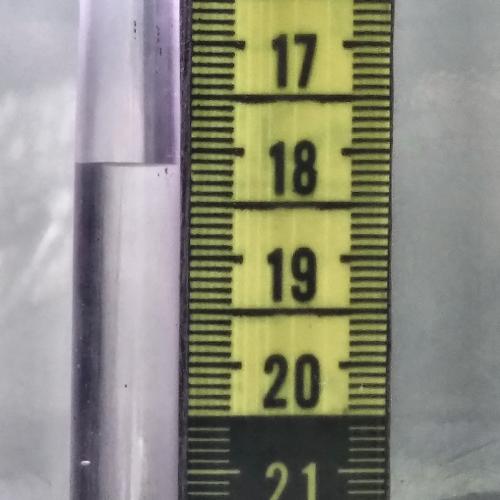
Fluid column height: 18.1 cm